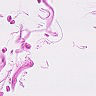
Metastatic tissue present: no